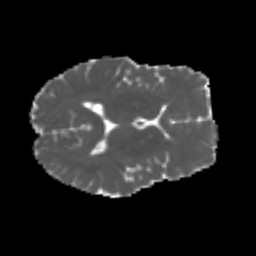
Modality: MD
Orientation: axial
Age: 26
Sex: female
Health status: ill
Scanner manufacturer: siemens
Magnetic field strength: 3 T
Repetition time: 6.5 s
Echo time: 0.062 s